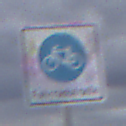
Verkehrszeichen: BeginnFahrradstrasse
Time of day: MorningAfternoon
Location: Outdoor (Suburban)
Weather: PartlyCloudy
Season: NotSpecified
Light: Natural